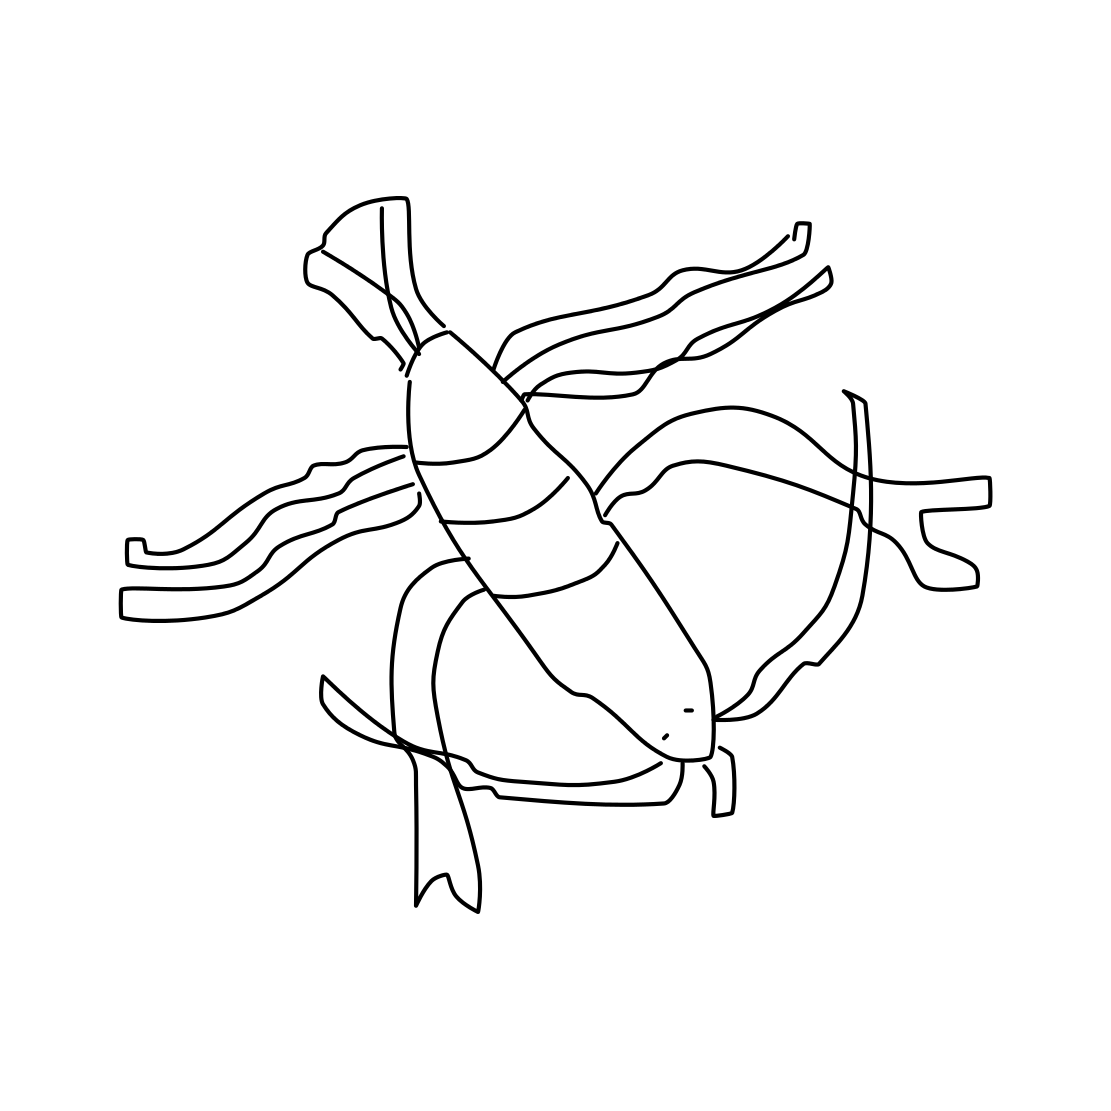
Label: lobster